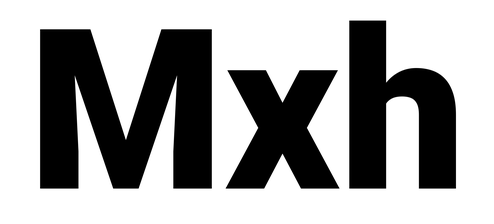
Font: Roboto_Black